Platform: Mobile
Application: Chrome
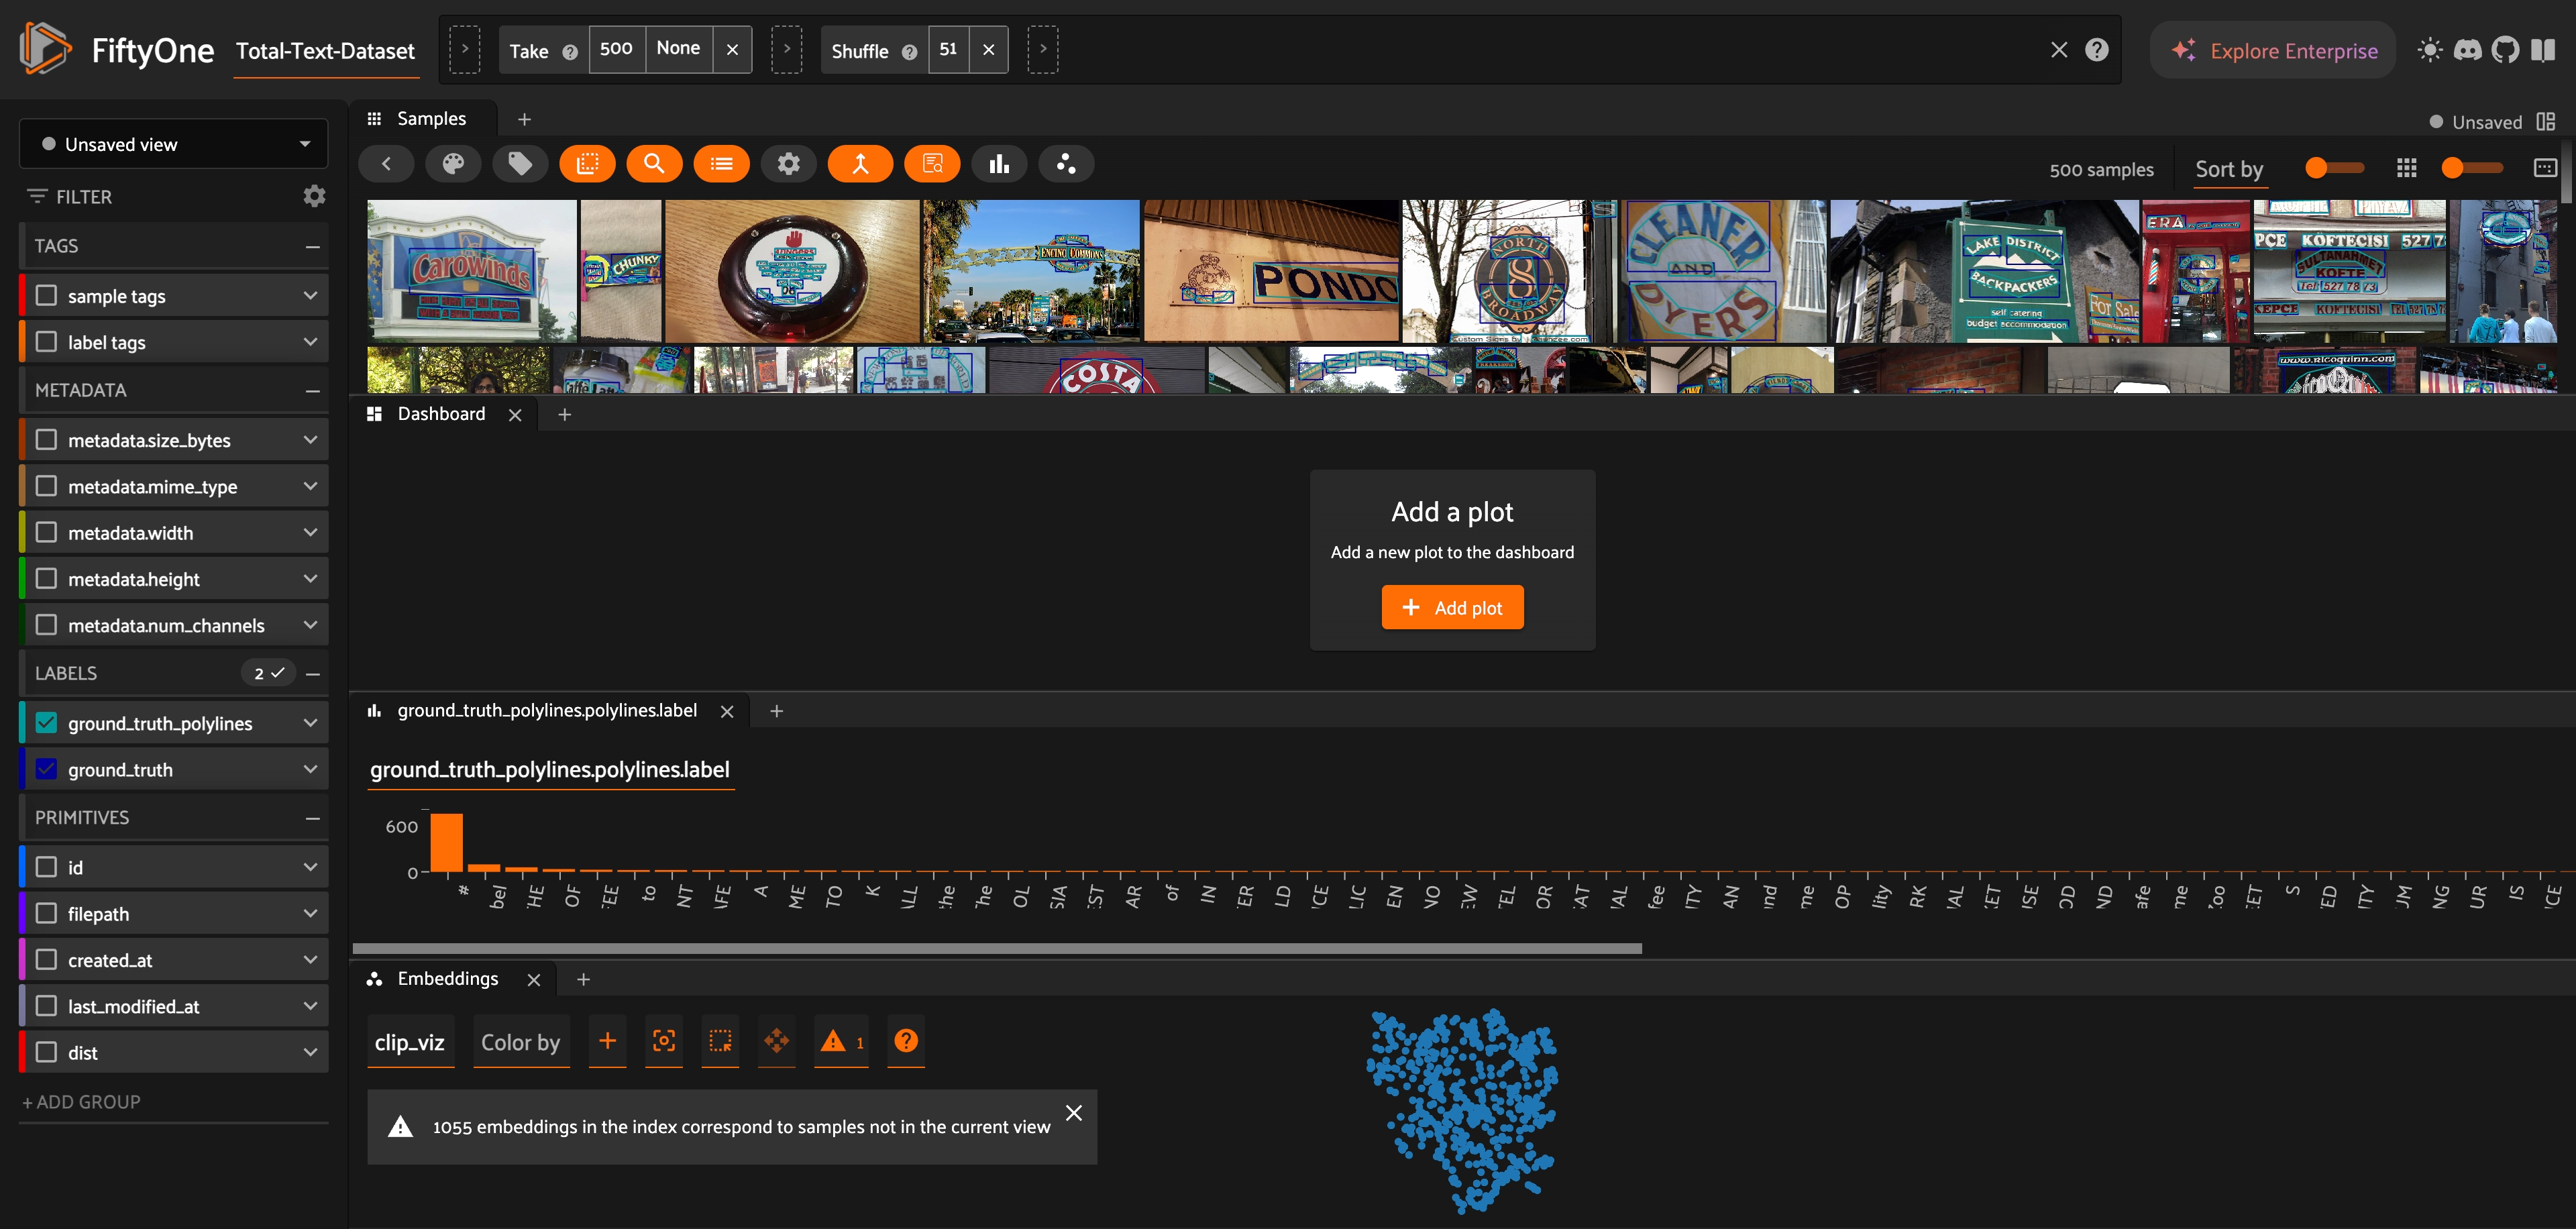
task_description: Locate the sidebar in the current workspace
action_type: hover
element_info: Menu Item

task_description: Where can I find the saved views on this dataset?
action_type: hover
element_info: Menu Item

task_description: Where is the viewbar located?
action_type: hover
element_info: Menu Item

task_description: Where in this workspace is the samples panel located?
action_type: hover
element_info: Menu Item

task_description: Where in the workspace is the Dashboard panel?
action_type: hover
element_info: Menu Item

task_description: Find the Histogram panel in this workspace
action_type: hover
element_info: Menu Item

task_description: Where in this workspace is the Embeddings panel located?
action_type: hover
element_info: Menu Item